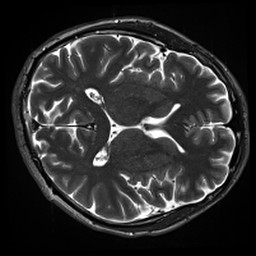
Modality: inplaneT2
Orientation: axial
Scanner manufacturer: siemens
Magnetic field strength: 3 T
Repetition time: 11 s
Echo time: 0.059 s